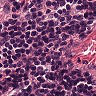
Metastatic tissue present: no